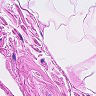
Metastatic tissue present: no